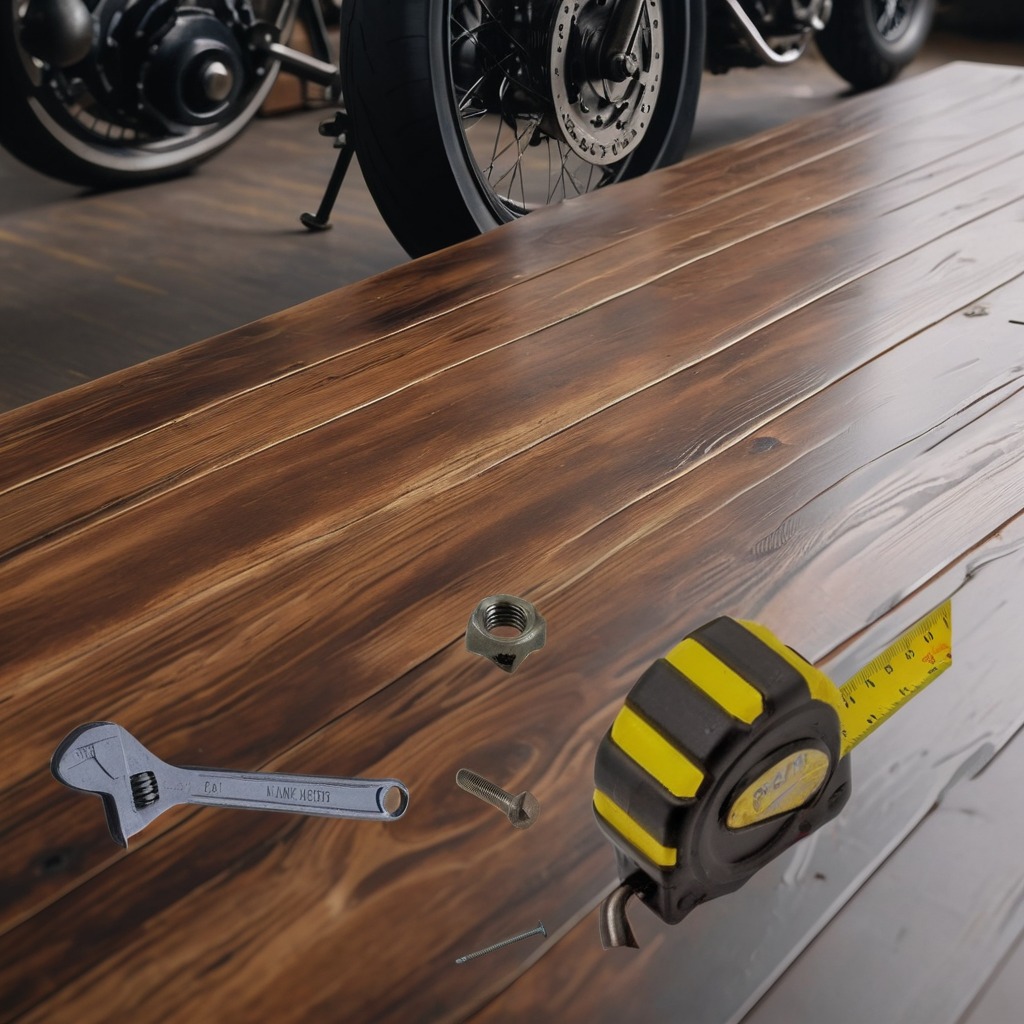
A measuring tape, a metal machine screw, an iron nail, a metal nut, and a wrench are lying on an oil-spilled wooden table in a vintage motorcycle garage.